Question: I have created one square and one line using canvas.
Here is the code
'''
<canvas id="c4" width="200px" height="150px"></canvas>
<div>
<canvas id="square" width="200px" height="150px"></canvas>
</div>
'''
Here is the fiddle link.
<URL>
What I want is dynamically i want to move horizontal line in the bottom of the square canvas.

I got outer height of the square now based on the outerheight i need to set my horizontal line in the bottom of the square.
Thanks in advance
M
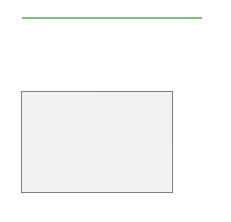
Answer: <URL>

You can use Html + CSS to make the canvases overlap and then change the line coordinates so that it will align as desired.
Wrap both canvases in a div
'''
<div id=wrapper>
<canvas id="c4" width="200px" height="150px"></canvas>
<canvas id="square" width="200px" height="150px"></canvas>
</div>
'''
Make the 2 canvases overlap
'''
#wrapper{position:relative;}
canvas{position:absolute;}
#c4{z-index:5}
'''
Draw the line and the rectangle
'''
var c=document.getElementById("square");
var ctx=c.getContext("2d");
ctx.rect(20,20,150,100);
ctx.stroke();
ctx.fillStyle ="#f2f2f2";
ctx.fill();
var c4 = document.getElementById("c4");
var c4_context = c4.getContext("2d");
c4_context.beginPath();
c4_context.moveTo(20, 120);
c4_context.lineTo(300, 120);
c4_context.strokeStyle = "Green";
c4_context.stroke();
'''